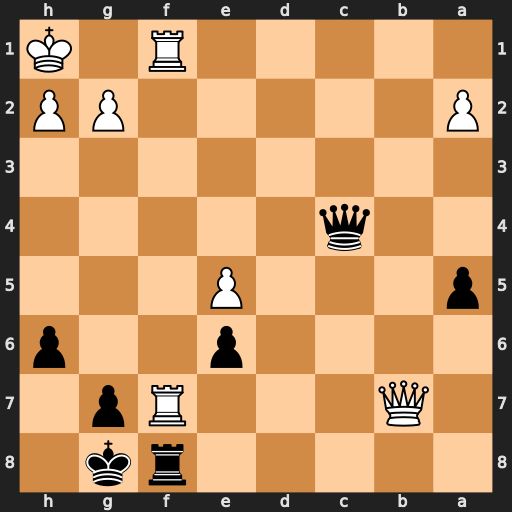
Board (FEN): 5rk1/1Q3Rp1/4p2p/p3P3/2q5/8/P5PP/5R1K
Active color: b
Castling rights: -
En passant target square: -
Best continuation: Qxf1+ Rxf1 Rxf1#